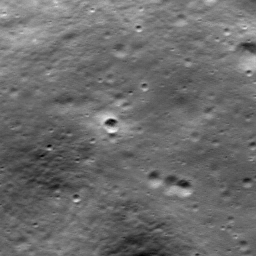
Host type: hard_negative
Lunar coordinates: latitude -64.199, longitude 42.333